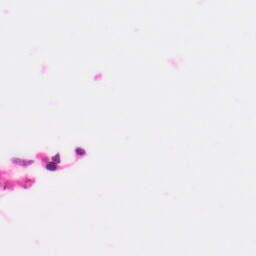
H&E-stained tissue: Colon